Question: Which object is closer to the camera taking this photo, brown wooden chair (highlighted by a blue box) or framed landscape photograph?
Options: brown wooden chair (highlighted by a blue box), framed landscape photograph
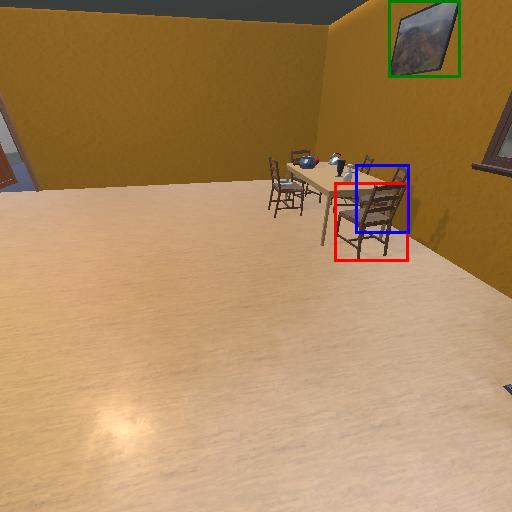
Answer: brown wooden chair (highlighted by a blue box)